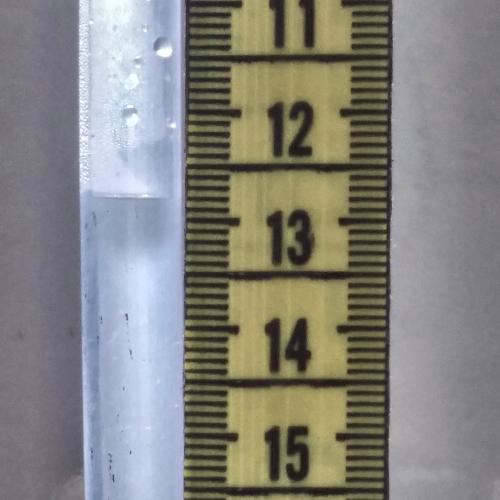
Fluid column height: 12.8 cm